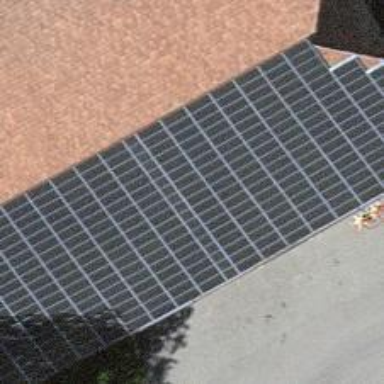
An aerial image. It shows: Solar power generator with photovoltaic panels.